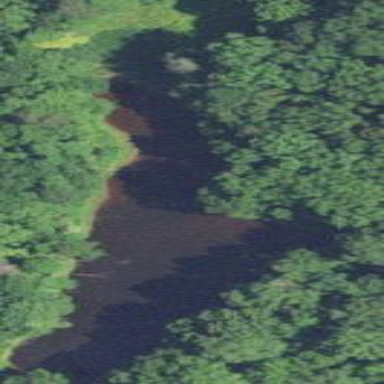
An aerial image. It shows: Reservoir of natural water.